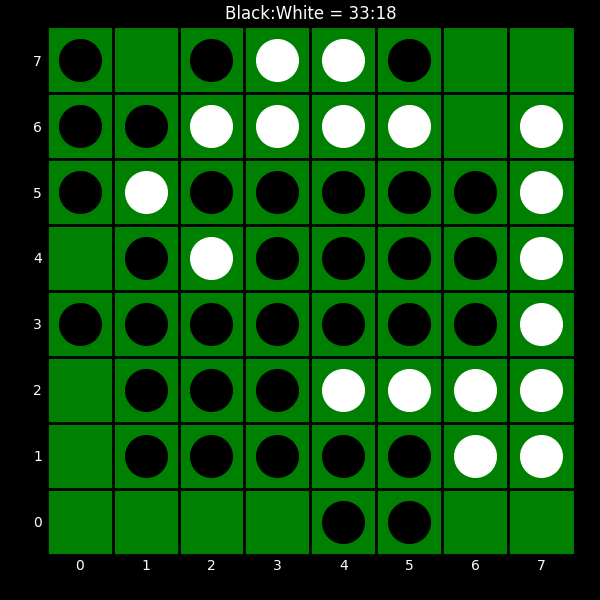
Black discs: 33
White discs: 18